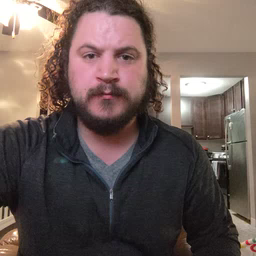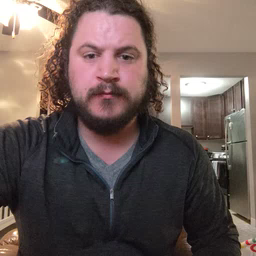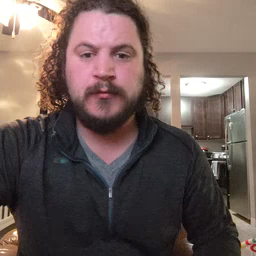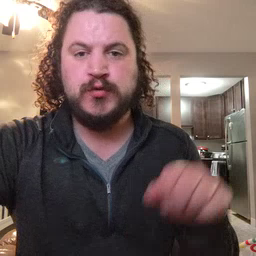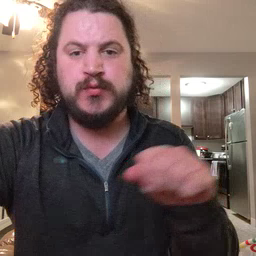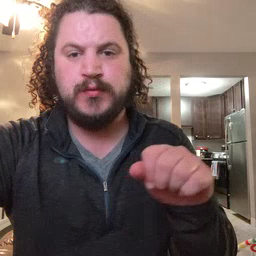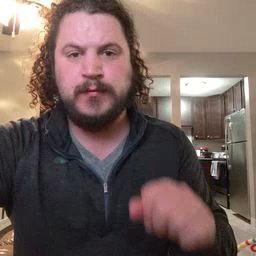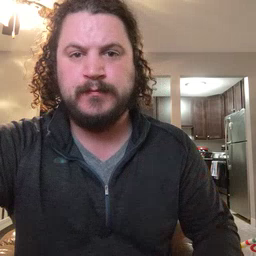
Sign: shoe